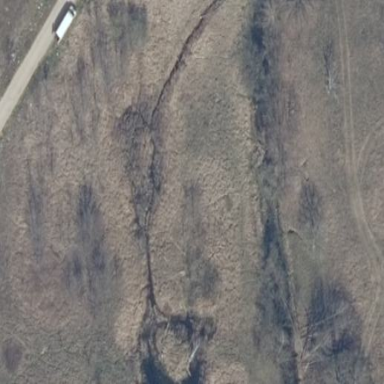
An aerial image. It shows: Area covered with grass.